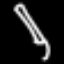
Label: pencil